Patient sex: M
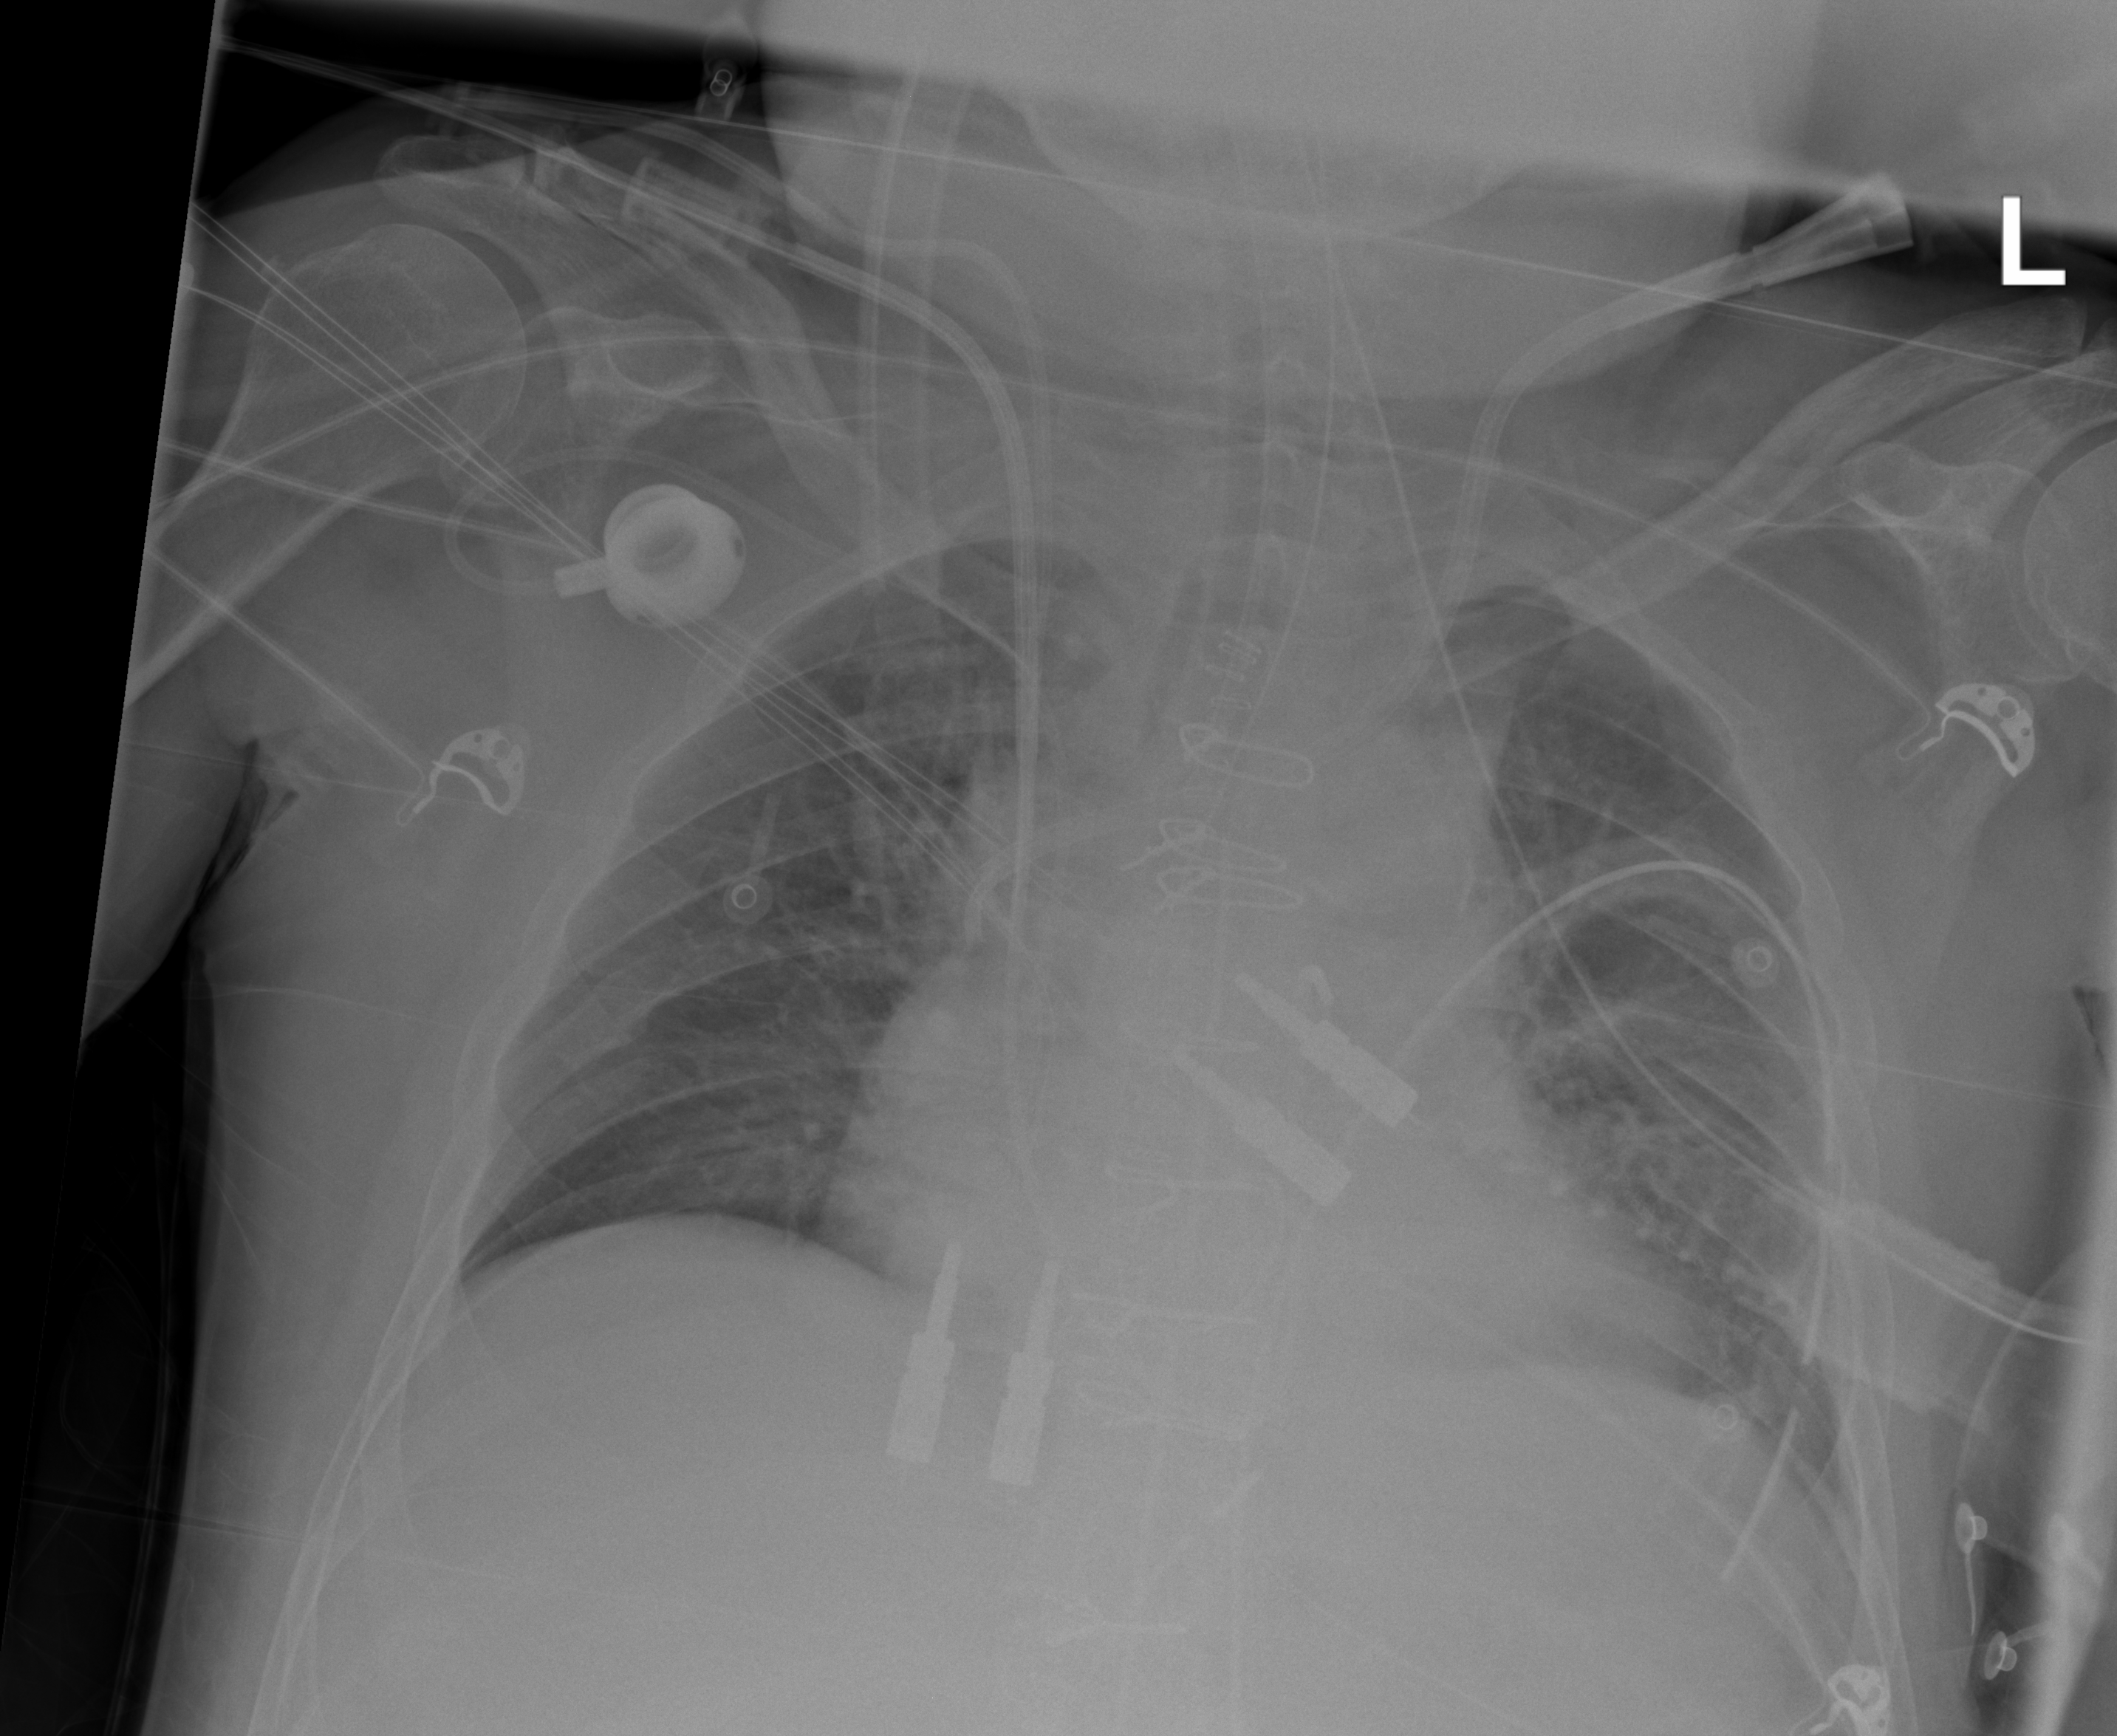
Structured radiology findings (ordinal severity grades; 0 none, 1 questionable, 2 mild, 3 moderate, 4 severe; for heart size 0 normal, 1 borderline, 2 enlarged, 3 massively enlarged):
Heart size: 2
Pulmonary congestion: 2
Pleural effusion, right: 0
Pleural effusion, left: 0
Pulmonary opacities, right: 0
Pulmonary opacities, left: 0
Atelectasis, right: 0
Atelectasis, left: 2